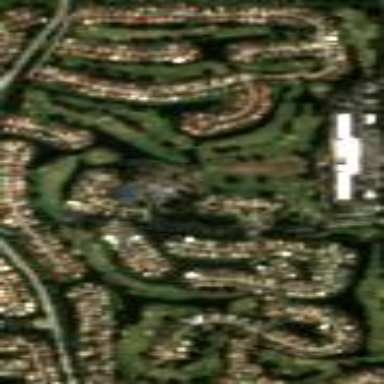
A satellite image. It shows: Golf course.